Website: apple
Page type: payment
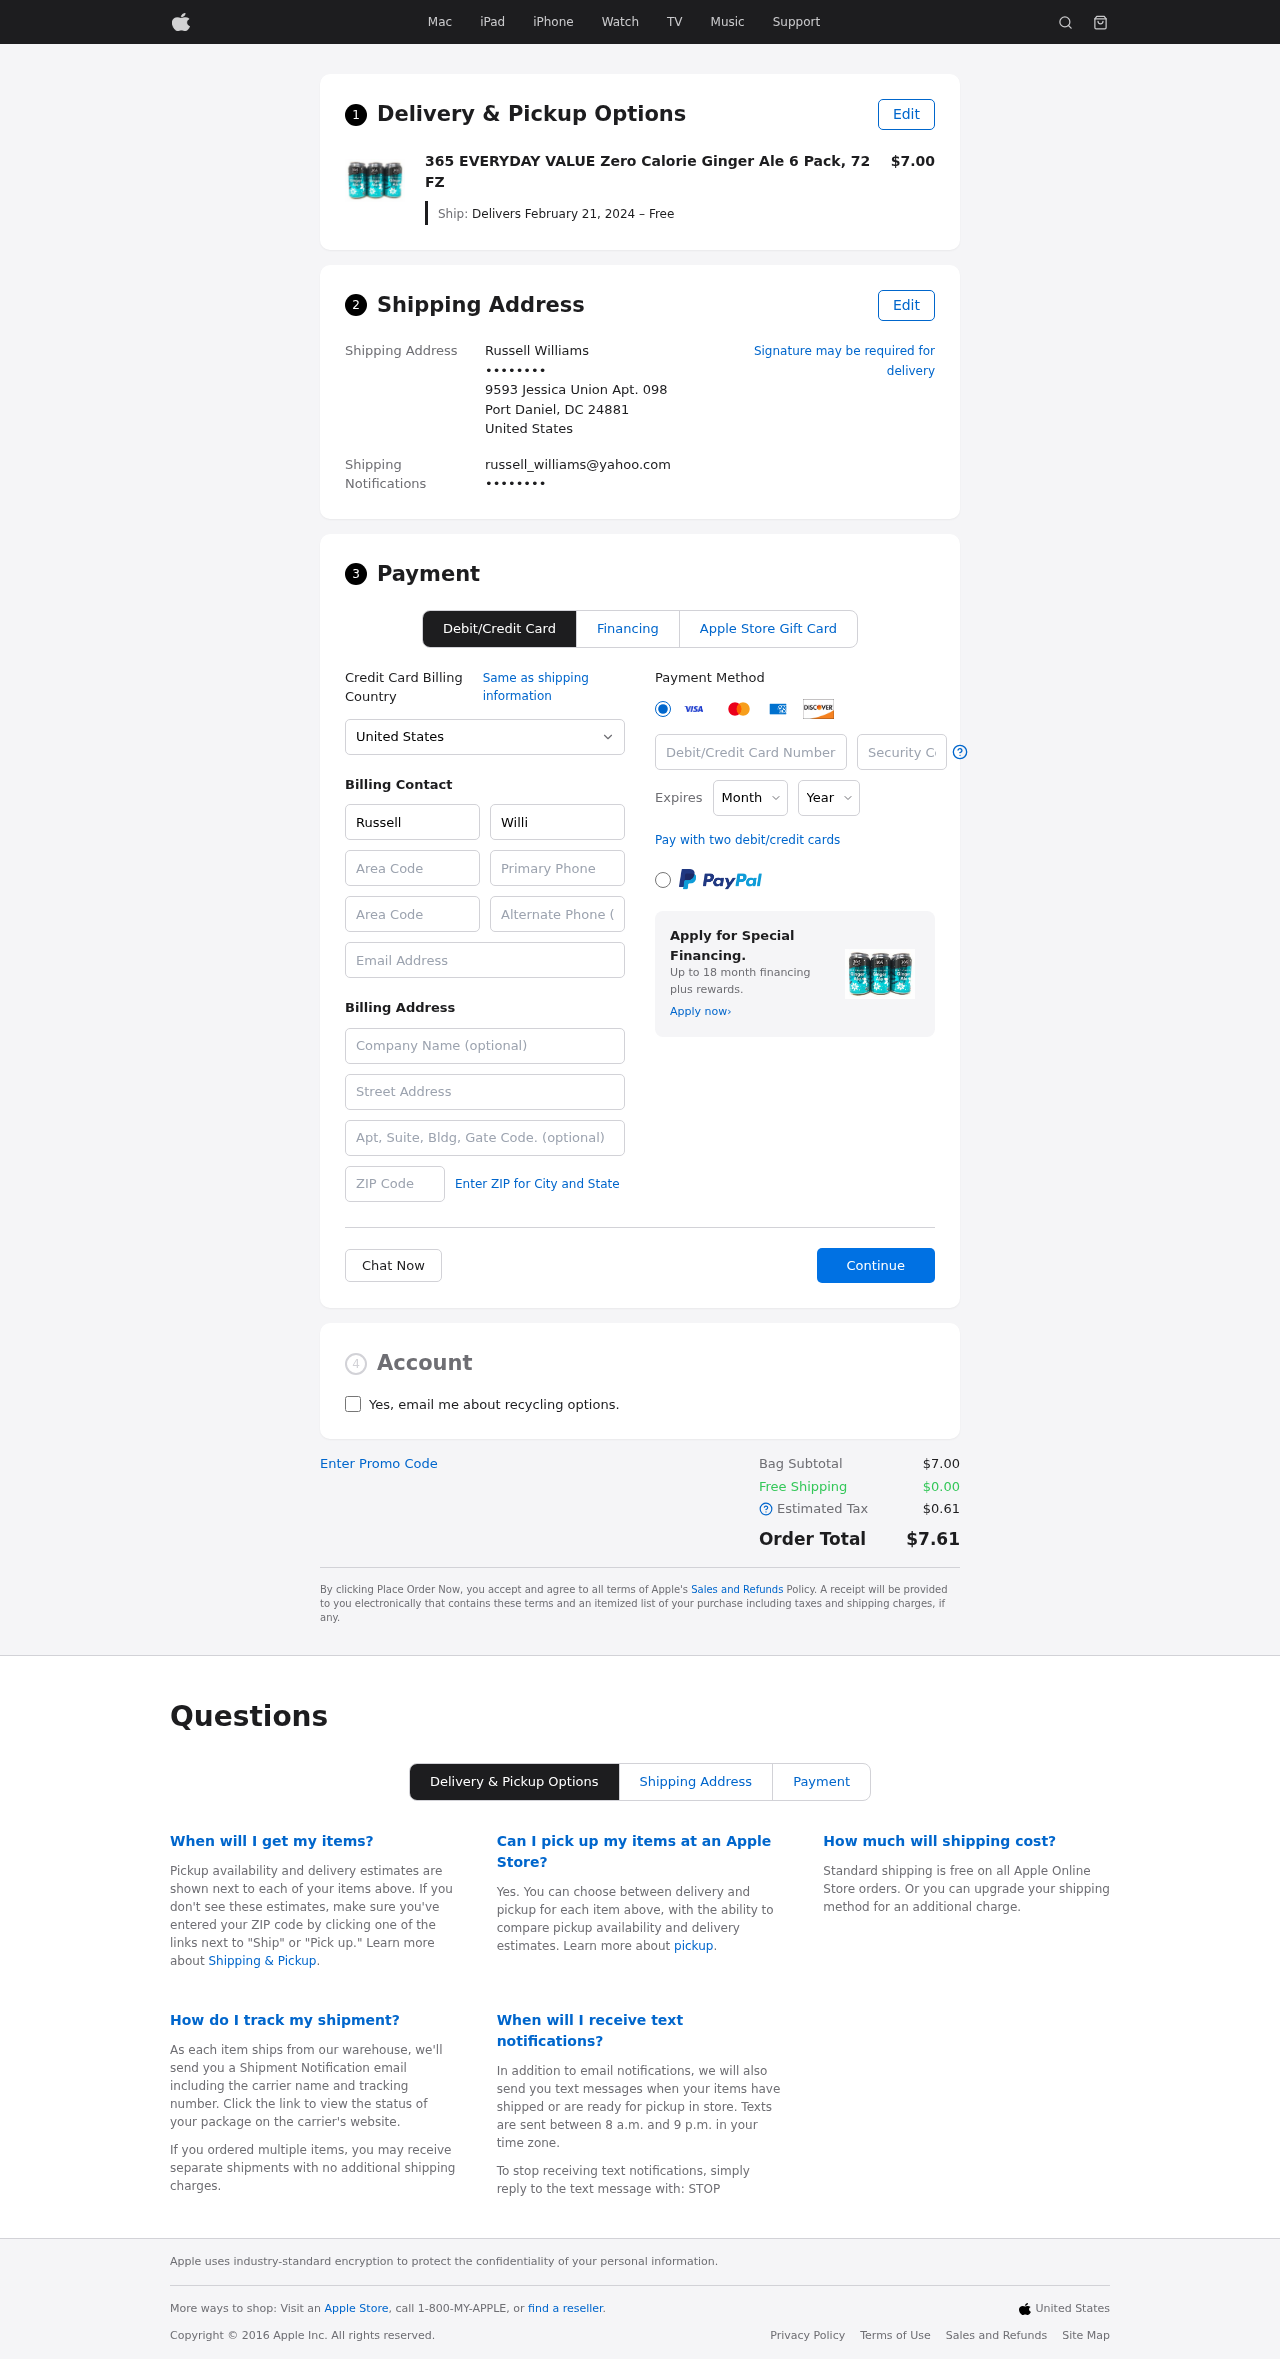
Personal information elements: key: PII_CARD_CVV
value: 980
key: PII_CARD_EXPIRY_MONTH
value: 02
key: PII_CARD_EXPIRY_YEAR
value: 26
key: PII_CARD_NUMBER
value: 6555 0690 6620 4380
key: PII_CITY_STATE_ZIP
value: Port Daniel, DC 24881
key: PII_COUNTRY
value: United States
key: PII_EMAIL
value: russell_williams@yahoo.com
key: PII_EMAIL2
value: russell_williams@yahoo.com
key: PII_FIRSTNAME
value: Russell
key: PII_FULLNAME
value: Russell Williams
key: PII_LASTNAME
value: Williams
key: PII_PHONE3
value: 8113032318
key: PII_PHONE_ALT
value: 5148760886
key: PII_PHONE_ALT_AREA
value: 514
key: PII_PHONE_AREA
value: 811
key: PII_SECURITY_CODE
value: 3571
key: PII_STREET
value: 9593 Jessica Union Apt. 098
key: PII_PHONE
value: ••••••••
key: PII_PHONE2
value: ••••••••
Product elements: key: PRODUCT1_NAME
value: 365 EVERYDAY VALUE Zero Calorie Ginger Ale 6 Pack, 72 FZ
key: PRODUCT1_PRICE
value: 7
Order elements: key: ORDER_DELIVERY_DATE
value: Delivers February 21, 2024 – Free
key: ORDER_SUBTOTAL
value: $7.00
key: ORDER_SHIPPING_COST
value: $0.00
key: ORDER_TAX
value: $0.61
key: ORDER_TOTAL
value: $7.61